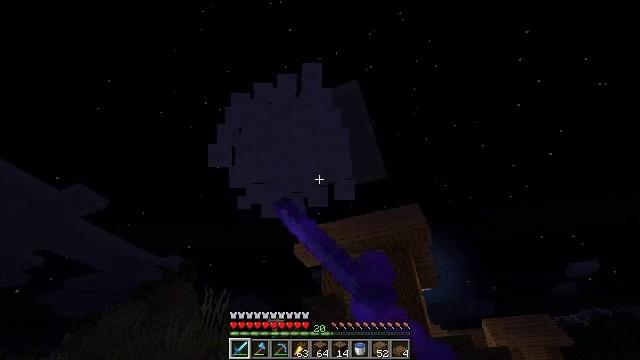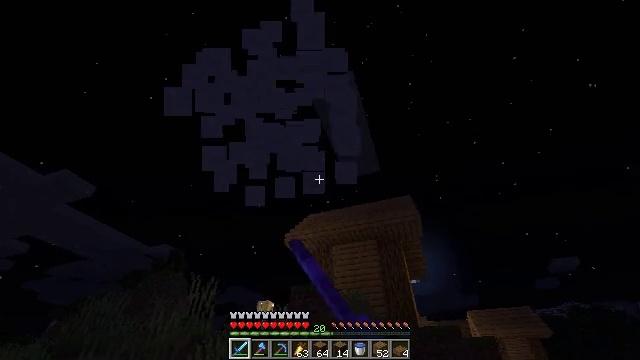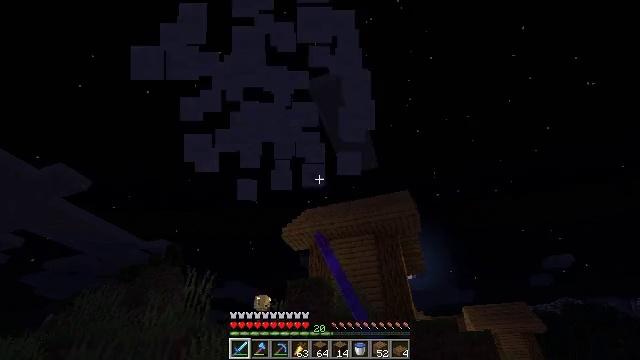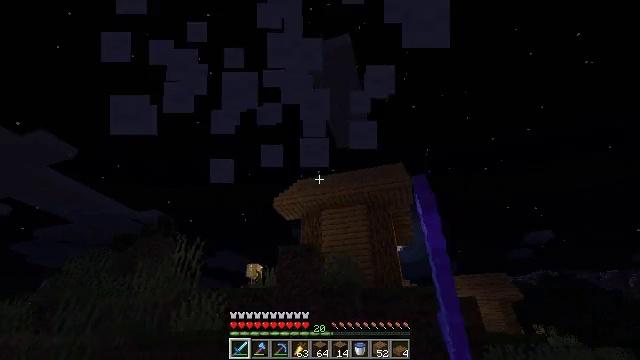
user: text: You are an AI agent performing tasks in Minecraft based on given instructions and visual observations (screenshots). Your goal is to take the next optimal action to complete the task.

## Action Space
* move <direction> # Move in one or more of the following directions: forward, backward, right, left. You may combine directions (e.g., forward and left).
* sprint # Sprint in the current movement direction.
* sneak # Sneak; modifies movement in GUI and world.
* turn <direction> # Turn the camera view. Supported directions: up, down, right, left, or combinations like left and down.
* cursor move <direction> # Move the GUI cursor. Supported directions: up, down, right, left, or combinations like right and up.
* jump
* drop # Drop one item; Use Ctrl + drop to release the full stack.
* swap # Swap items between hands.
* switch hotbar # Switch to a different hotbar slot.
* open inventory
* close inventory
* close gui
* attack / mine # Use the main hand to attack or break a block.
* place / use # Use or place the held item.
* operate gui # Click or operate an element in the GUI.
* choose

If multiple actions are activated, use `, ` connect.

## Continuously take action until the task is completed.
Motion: motion action
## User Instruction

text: Obtain white wool for building.
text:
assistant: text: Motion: move forward, turn right and down, attack / mine
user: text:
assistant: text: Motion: move forward, attack / mine
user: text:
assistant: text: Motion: turn right and down, attack / mine
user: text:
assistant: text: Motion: no_op